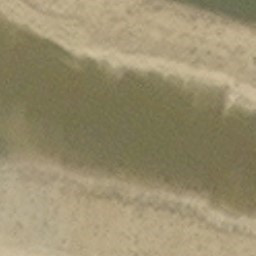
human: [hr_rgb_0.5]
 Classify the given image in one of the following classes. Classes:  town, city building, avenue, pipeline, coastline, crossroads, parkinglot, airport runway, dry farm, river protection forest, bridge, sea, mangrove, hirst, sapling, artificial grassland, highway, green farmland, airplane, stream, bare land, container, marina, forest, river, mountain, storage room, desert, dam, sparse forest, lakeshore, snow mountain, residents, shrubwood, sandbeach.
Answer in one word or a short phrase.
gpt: river